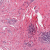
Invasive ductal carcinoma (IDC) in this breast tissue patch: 0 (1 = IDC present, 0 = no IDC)